Question: What I have read previously
1. Add ripple effect to my button with button background color?
2. Android ripple for button not working
3. Ripples on a shape with a transparent background
4. Transparent background in ImageButton with ripple effect?
5. RippleDrawable - dev
What I need is to make custom ripple effect cover only alpha channel of my image OR avoid covering transparent spots.
My original botton
'''
<Button
android:layout_width="96dp"
android:layout_height="96dp"
android:layout_gravity="center"
android:background="@drawable/btn_round"
android:foreground="@drawable/btn_ripple"/>
'''
What I have tried from suggested with button
'android:background="?attr/selectableItemBackgroundBorderless"'
'android:foreground="?attr/selectableItemBackgroundBorderless"'. It did not quite work. In fact it ignores borders of my image and shape set in ripple whilst I need to constrain ripple spread shape to alpha channel.
As you already can see I have 3 options to combine
1. custom button shape
2. custom ripple
3. cutting-off alpha channel from suggested options
So I tried transforming 'button' into 'imageButton'
'''
<ImageButton
android:layout_width="96dp"
android:layout_height="96dp"
android:layout_gravity="center"
android:background="@drawable/btn_round"
android:foreground="@drawable/btn_ripple"
android:scaleType="fitXY"/>
'''
However I have tried all combinations of 'src', 'background' and 'foreground' for all 3 and did not succeed. Also tried adding
'android:background="?attr/selectableItemBackgroundBorderless"'
'android:foreground="?attr/selectableItemBackgroundBorderless"' to ripple. That doesn't work either.
Reference this picture (that one does not have alpha but that is not the case)

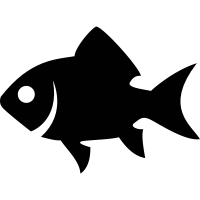
Answer: Solution was plain to see:
in ripple.xml
'''
<item
android:id="@android:id/mask"
android:drawable="@drawable/btn_enable" />
'''
without '< shape >' inside